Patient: sex M, age 57
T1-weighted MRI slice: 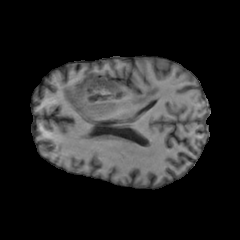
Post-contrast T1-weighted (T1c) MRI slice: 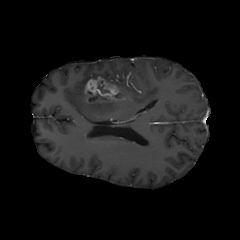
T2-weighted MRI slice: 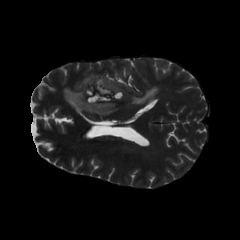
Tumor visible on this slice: yes
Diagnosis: Glioblastoma, IDH-wildtype
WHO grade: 4